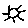
Label: sun